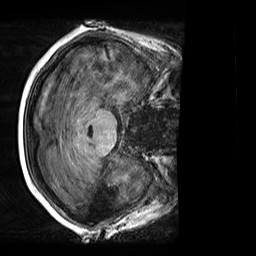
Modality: T1w
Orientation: axial
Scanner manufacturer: siemens
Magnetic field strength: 3 T
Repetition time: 2.5 s
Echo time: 0.00299 s